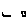
Label: square